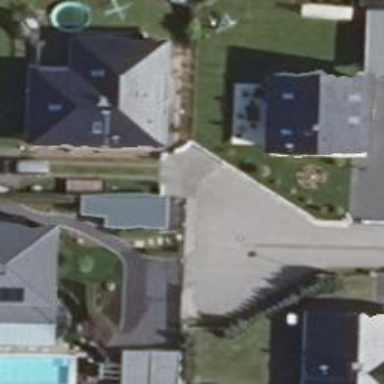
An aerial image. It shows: Asphalt road in residential area.